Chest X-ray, PA view. Patient: 58 years old, sex F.
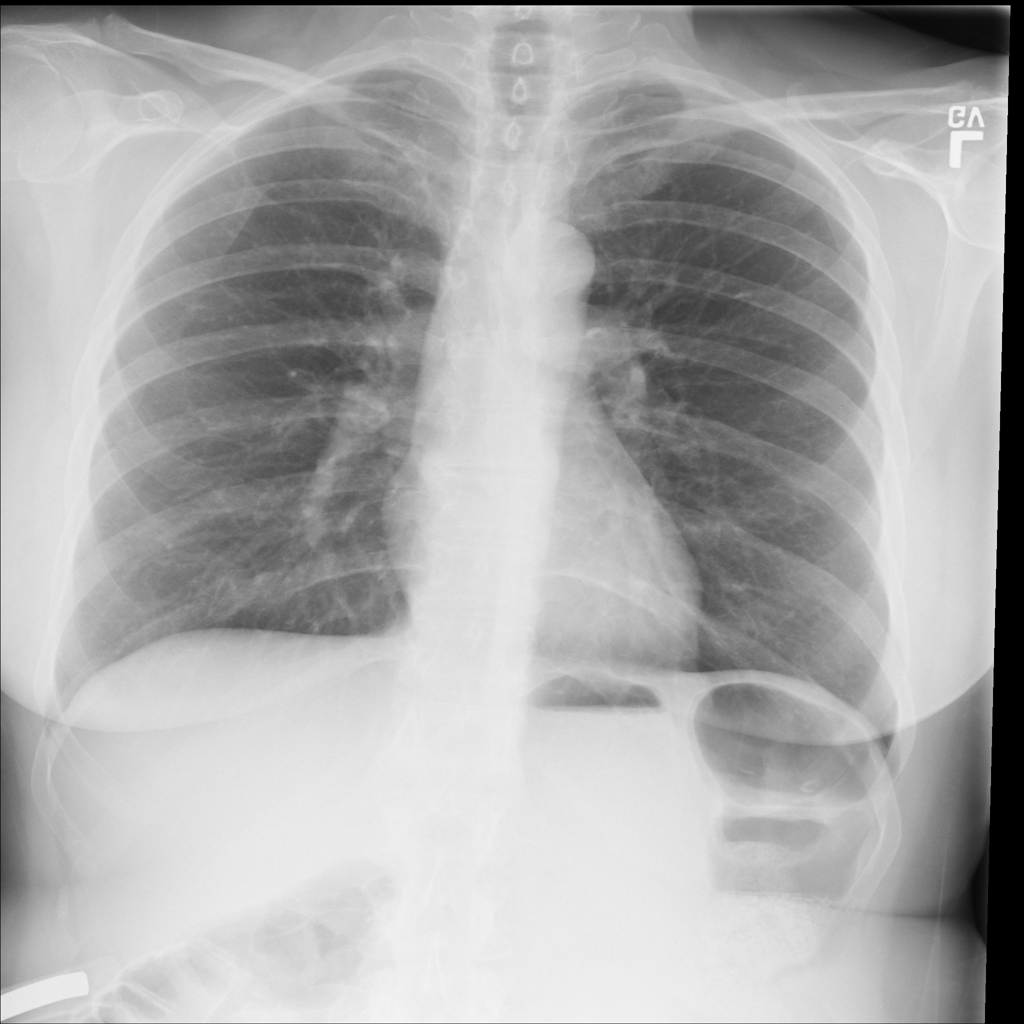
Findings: No Finding